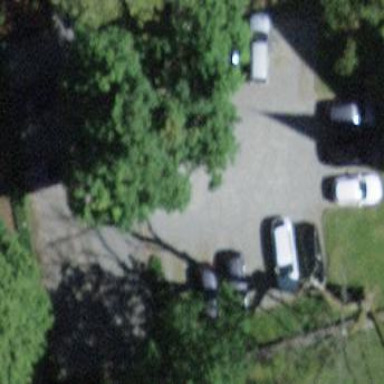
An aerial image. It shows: Parking area with surface.